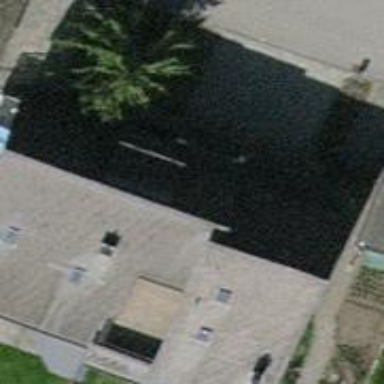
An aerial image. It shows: Terrace building.